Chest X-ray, PA view. Patient: 61 years old, sex M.
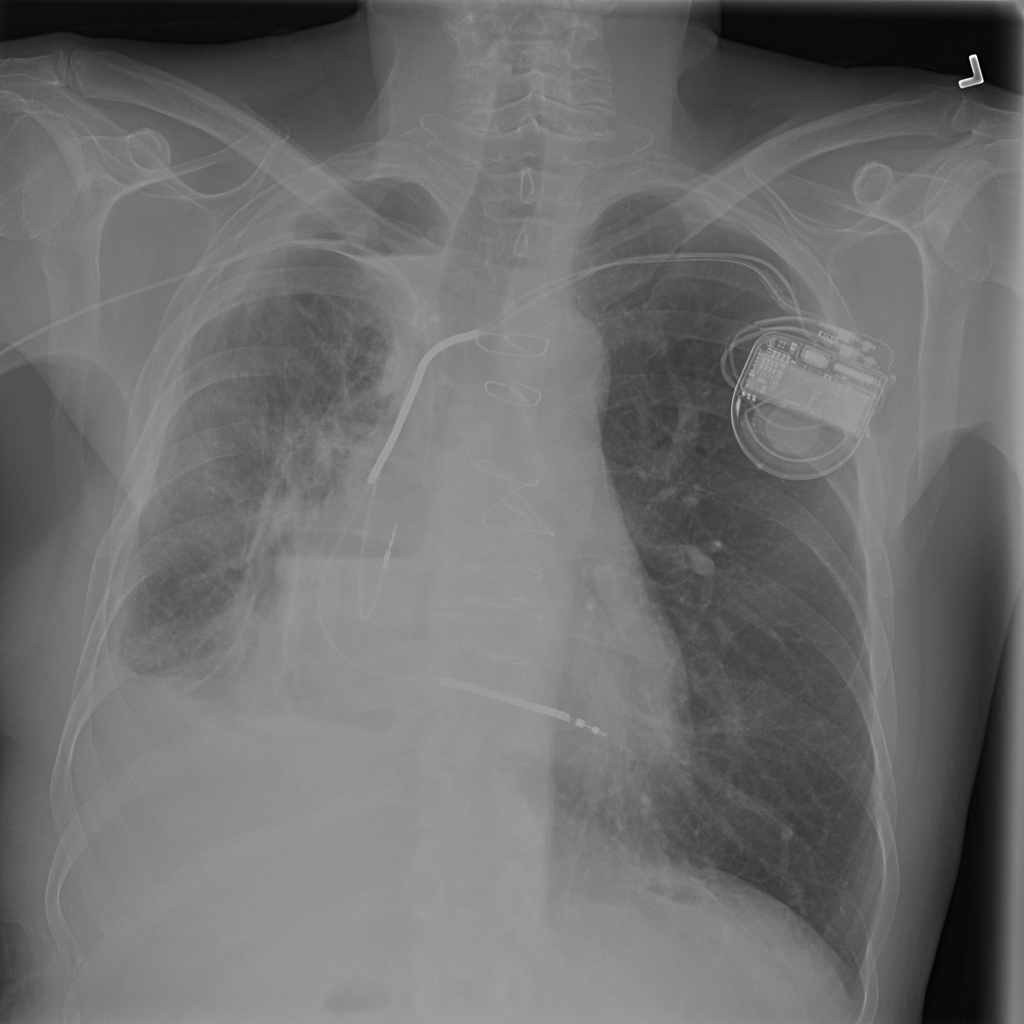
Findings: No Finding